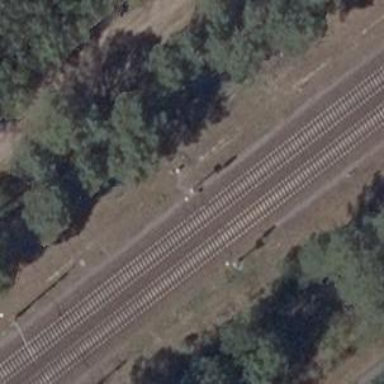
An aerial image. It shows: Railway signal.